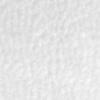
Label: no_change